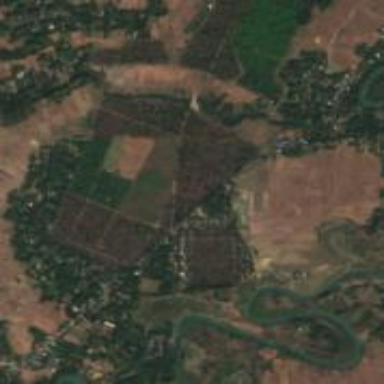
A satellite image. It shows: Orchard consisting of tea plants.